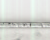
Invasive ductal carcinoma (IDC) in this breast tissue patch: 0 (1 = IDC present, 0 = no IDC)